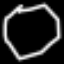
Label: octagon